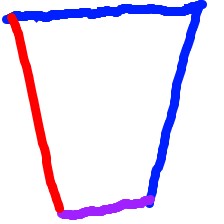
Shape: trapezoid